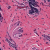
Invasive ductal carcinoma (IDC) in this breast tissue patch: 0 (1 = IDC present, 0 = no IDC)